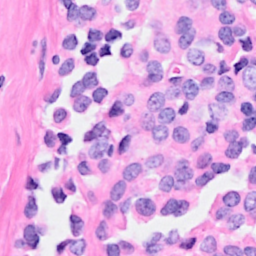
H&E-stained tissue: Breast